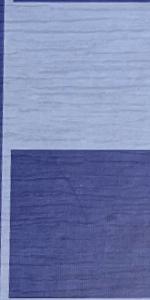
Label: Empty